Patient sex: M
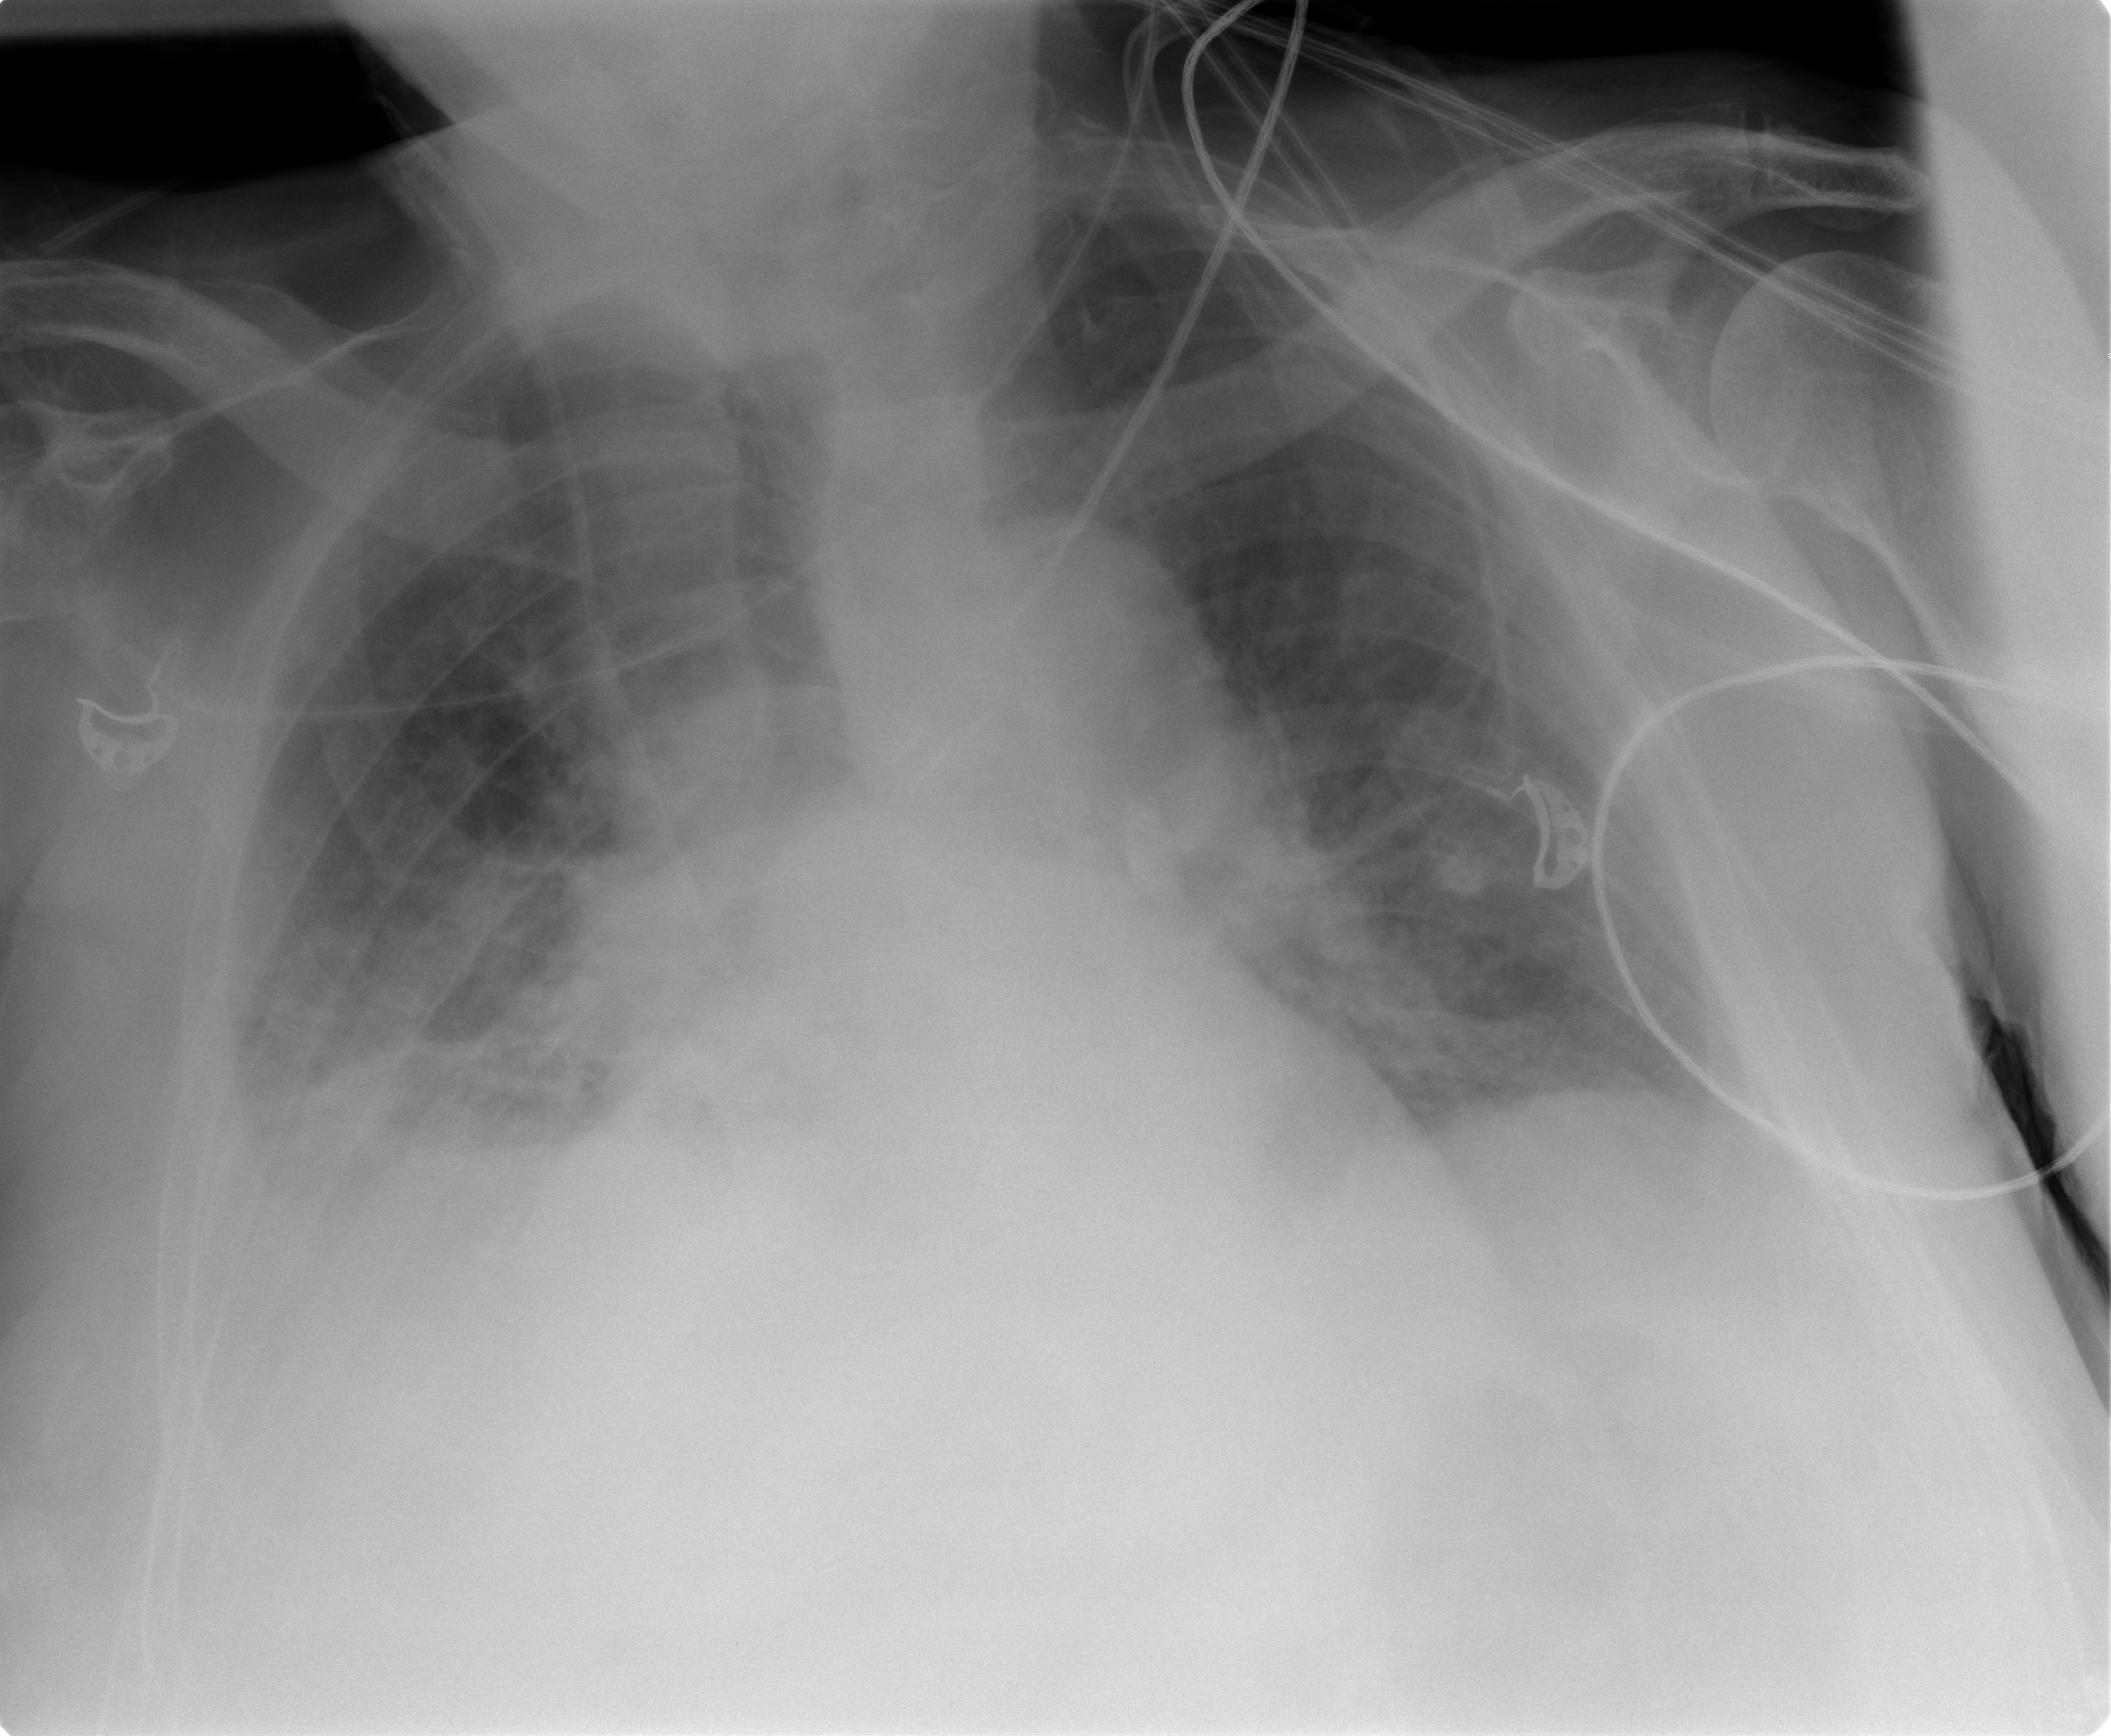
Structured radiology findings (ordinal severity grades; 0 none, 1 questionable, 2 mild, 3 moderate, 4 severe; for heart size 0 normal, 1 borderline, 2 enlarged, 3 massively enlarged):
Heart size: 2
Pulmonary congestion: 2
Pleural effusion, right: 2
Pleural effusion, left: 2
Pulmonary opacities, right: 2
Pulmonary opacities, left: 1
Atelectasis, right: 2
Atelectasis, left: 2